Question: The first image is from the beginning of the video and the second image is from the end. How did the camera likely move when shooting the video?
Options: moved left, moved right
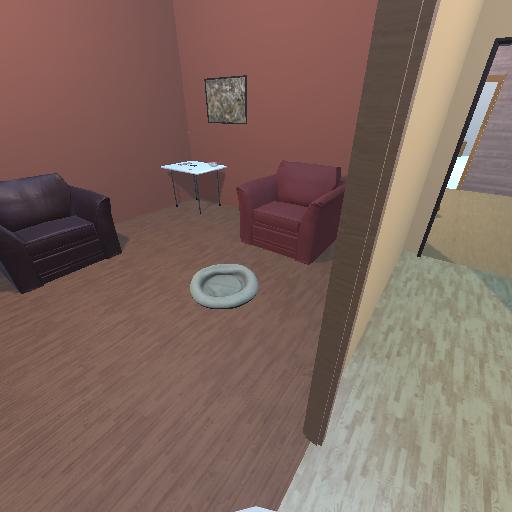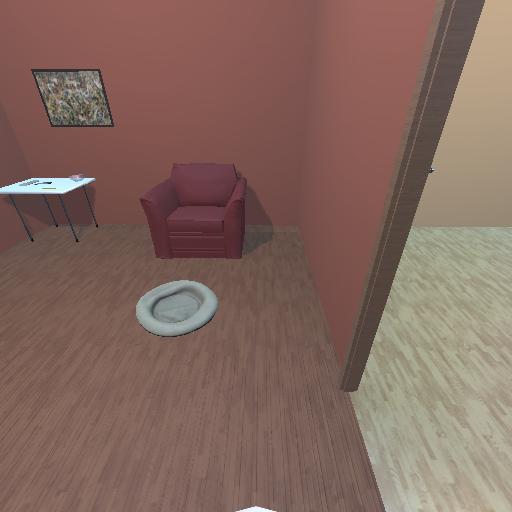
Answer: moved left